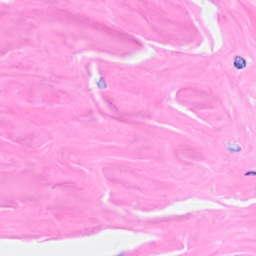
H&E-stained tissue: Breast